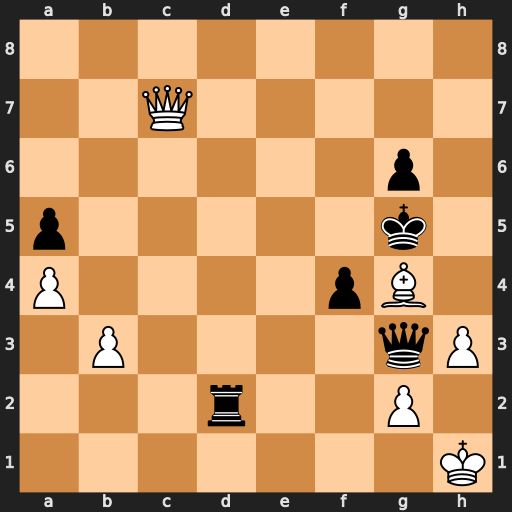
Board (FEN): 8/2Q5/6p1/p5k1/P4pB1/1P4qP/3r2P1/7K
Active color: w
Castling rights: -
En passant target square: -
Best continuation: Qxa5+ Kh6 Qxd2